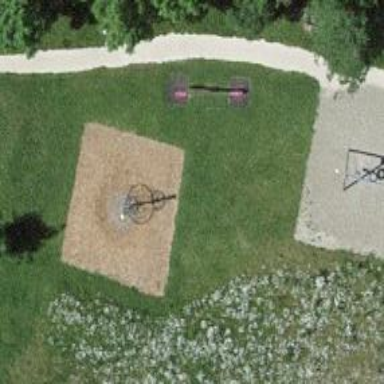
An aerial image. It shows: Playground area for leisure land.